Question: Given some known input values and observed outputs, determine how many possible combinations exist for the unknown inputs that would produce the same outputs.
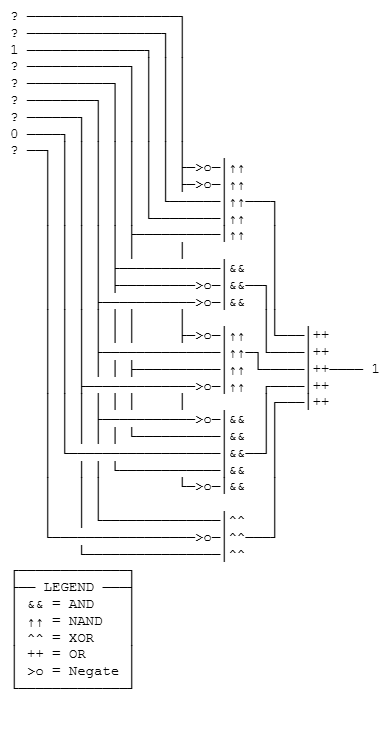
Answer: 126